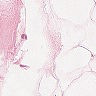
Metastatic tissue present: no